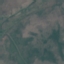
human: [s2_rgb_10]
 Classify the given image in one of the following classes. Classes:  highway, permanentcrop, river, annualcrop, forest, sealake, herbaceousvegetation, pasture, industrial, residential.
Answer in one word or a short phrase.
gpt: HerbaceousVegetation